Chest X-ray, PA view. Patient: 63 years old, sex F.
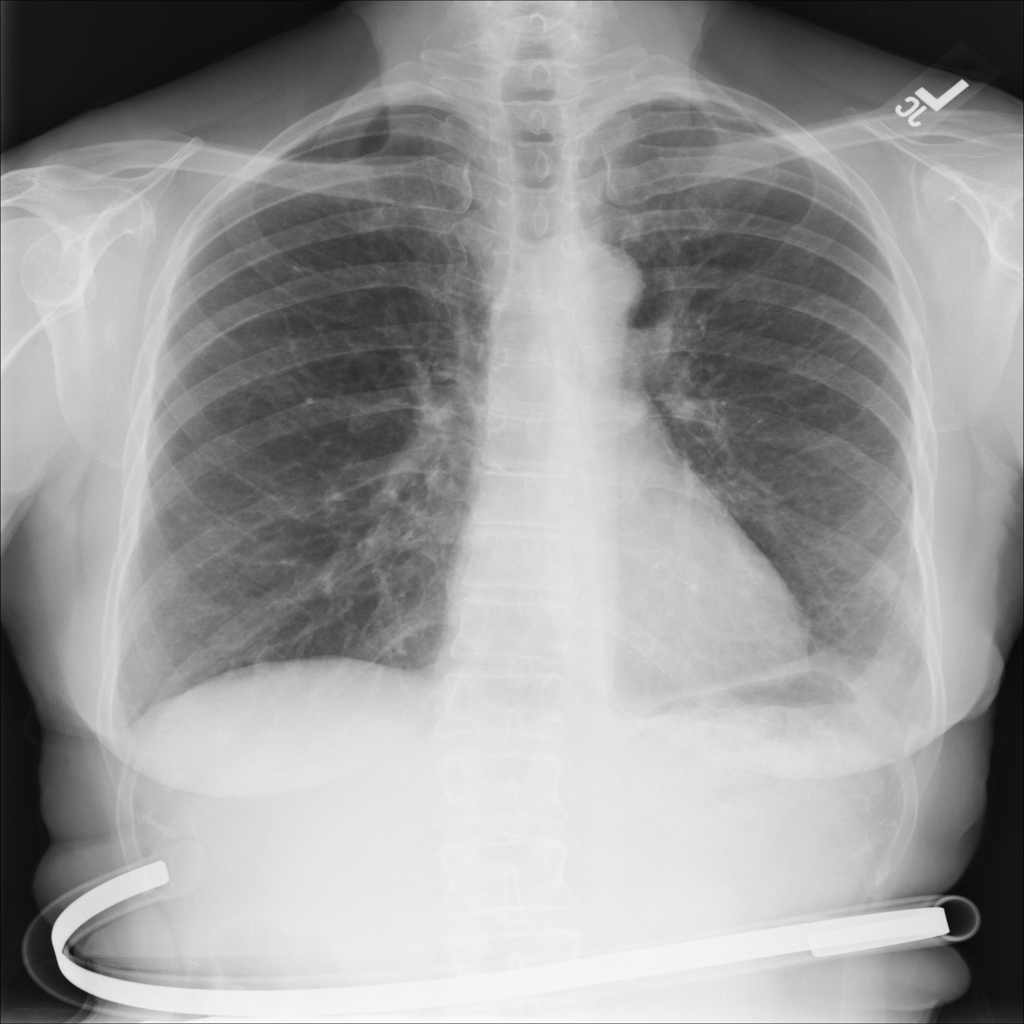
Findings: No Finding